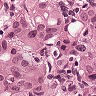
Metastatic tissue present: yes